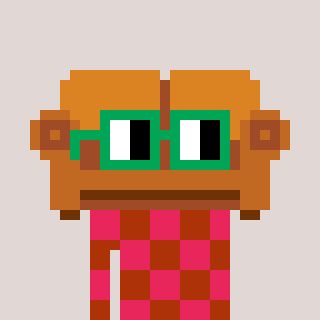
a pixel art character with square green glasses, a couch-shaped head and a hotbrown-colored body on a warm background